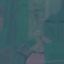
Land use / land cover: Pasture